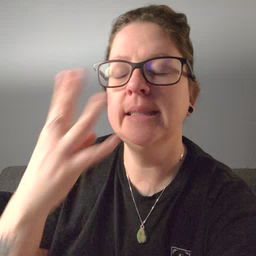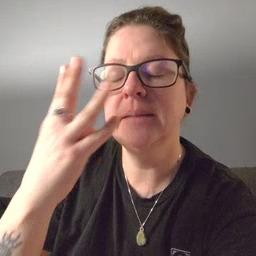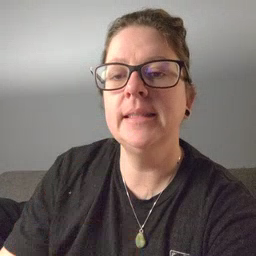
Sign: sleepy